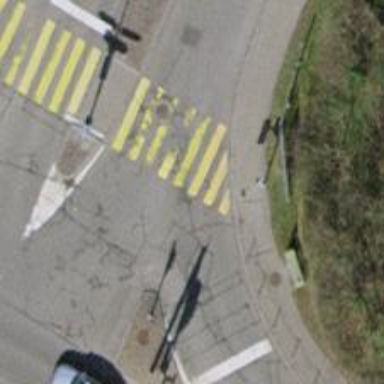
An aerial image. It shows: Crossing with traffic signals identified as zebra crossing with markings.